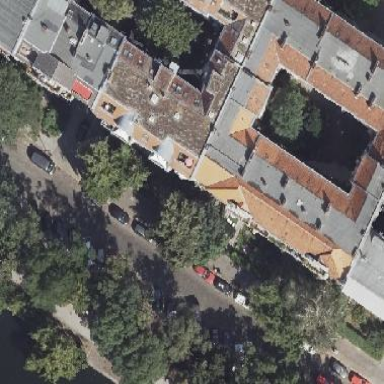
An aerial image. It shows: View of apartment building.